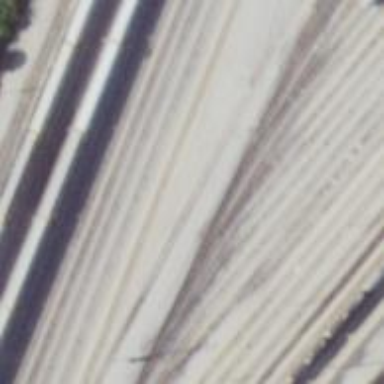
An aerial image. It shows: Railway yard used for servicing trains.